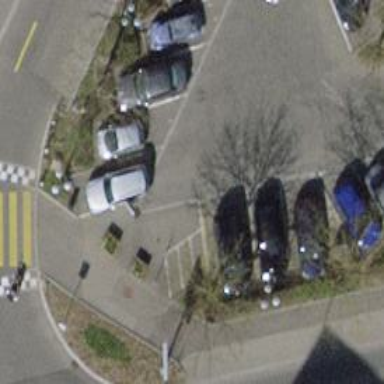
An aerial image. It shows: Block barrier.